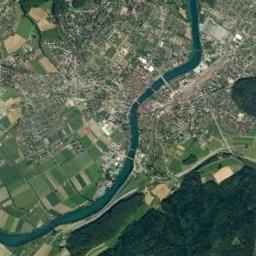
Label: river